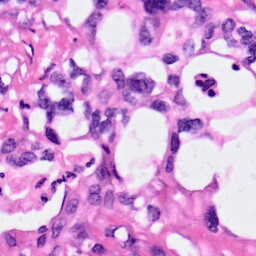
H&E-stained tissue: Pancreatic